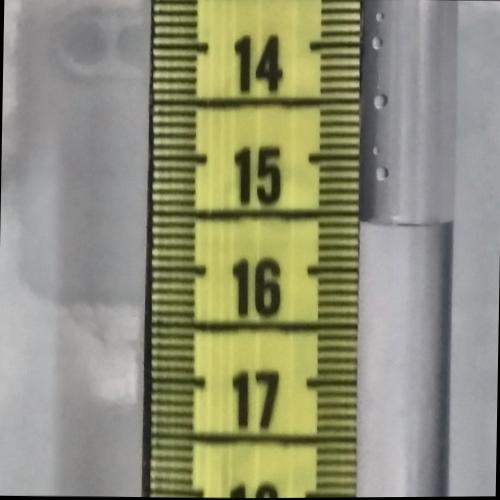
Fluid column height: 15.6 cm